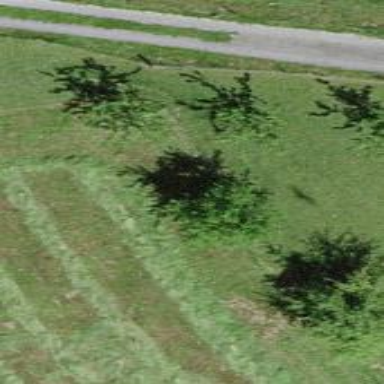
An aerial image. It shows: Single tag "natural: tree."